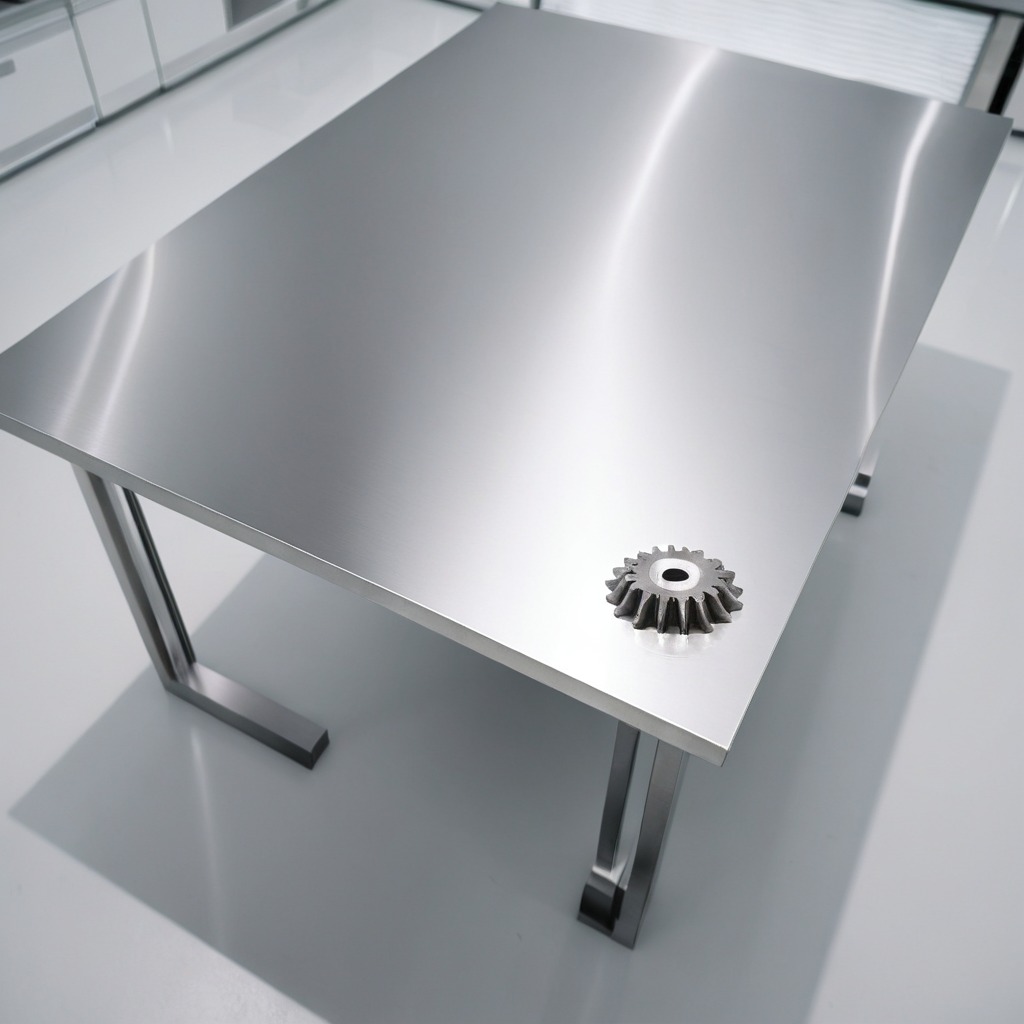
A steel gear with teeth is lying on a stainless steel table in a high-end prototyping lab.